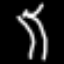
Label: palm tree